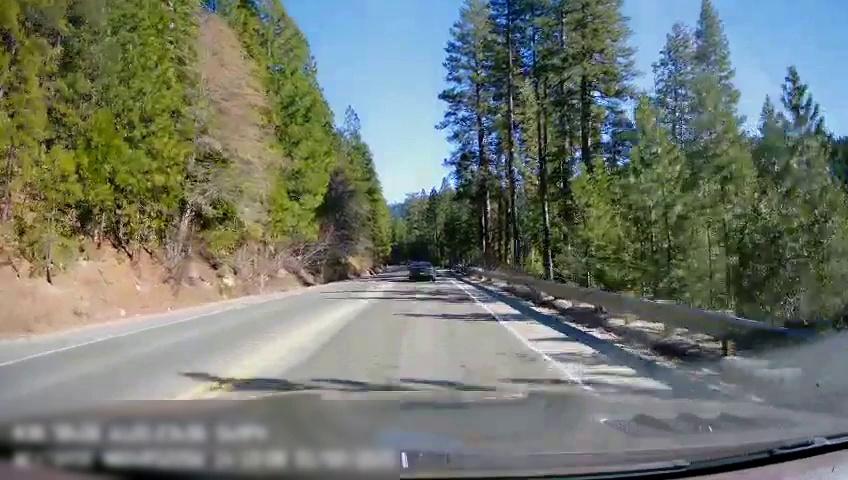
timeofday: Day
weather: Sunny
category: Drivable Space
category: Vehicles | Car
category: Lanes | Opposite Lane
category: Lanes | Current Lane
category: Lanes | Opposite Lane
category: Lanes | Current Lane